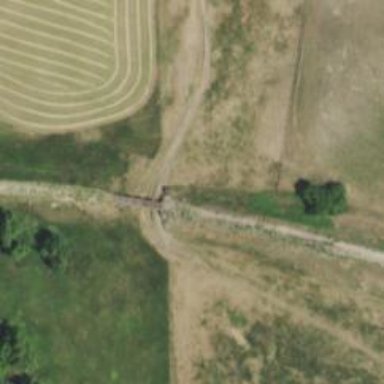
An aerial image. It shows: Abandoned railroad bridge.